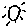
Label: sun